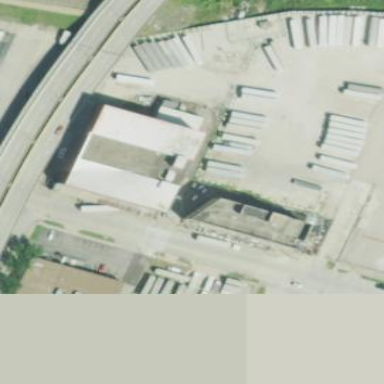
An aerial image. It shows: Warehouse.